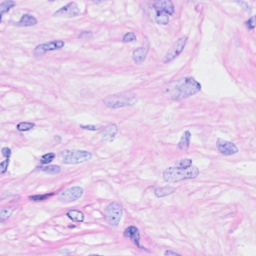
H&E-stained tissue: Breast